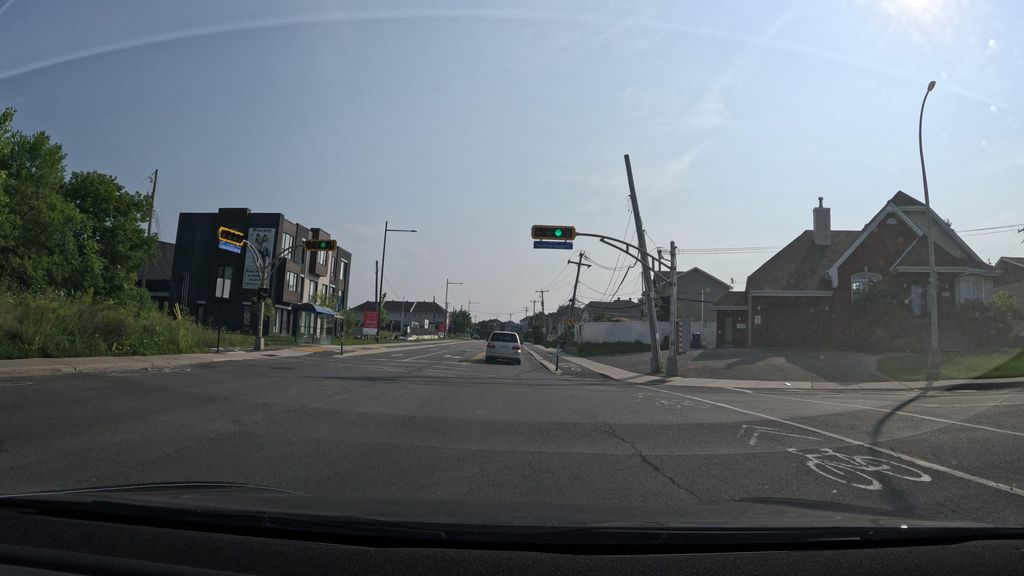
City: montreal